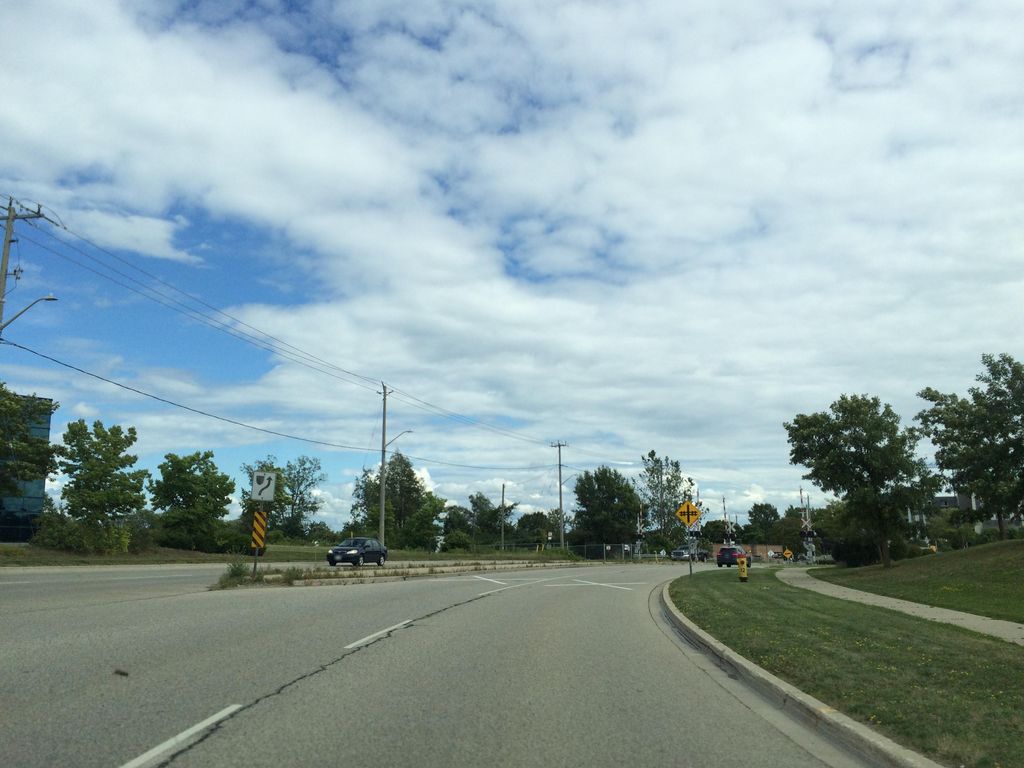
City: kitchener-waterloo